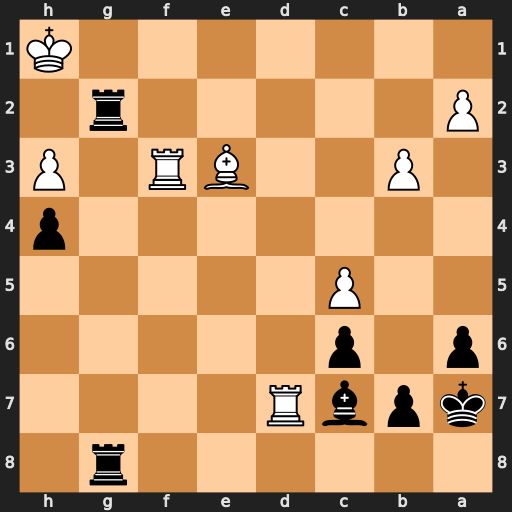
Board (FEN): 6r1/kpbR4/p1p5/2P5/7p/1P2BR1P/P5r1/7K
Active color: b
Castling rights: -
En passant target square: -
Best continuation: Rh2#